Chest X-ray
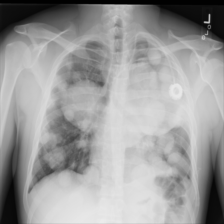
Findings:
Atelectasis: negative
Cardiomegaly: negative
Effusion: negative
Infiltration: negative
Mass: positive
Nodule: positive
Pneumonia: negative
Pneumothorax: negative
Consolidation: negative
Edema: negative
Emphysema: negative
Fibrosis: negative
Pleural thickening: negative
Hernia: negative